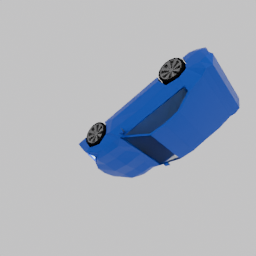
Label: mechanical